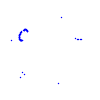
Particle: proton